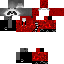
A male human skin with dark skin, wearing brown long hair dressed in a red hoodie and black pants, featuring a closed mouth.